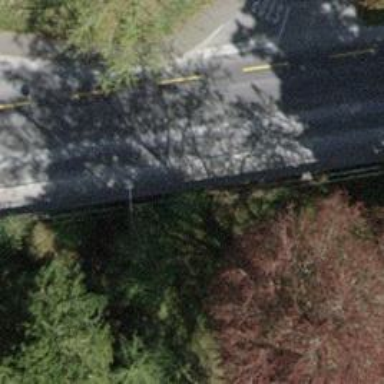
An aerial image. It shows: Tertiary road with designated cycle lane on the left.